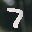
Label: 7